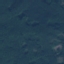
Land use / land cover: Forest